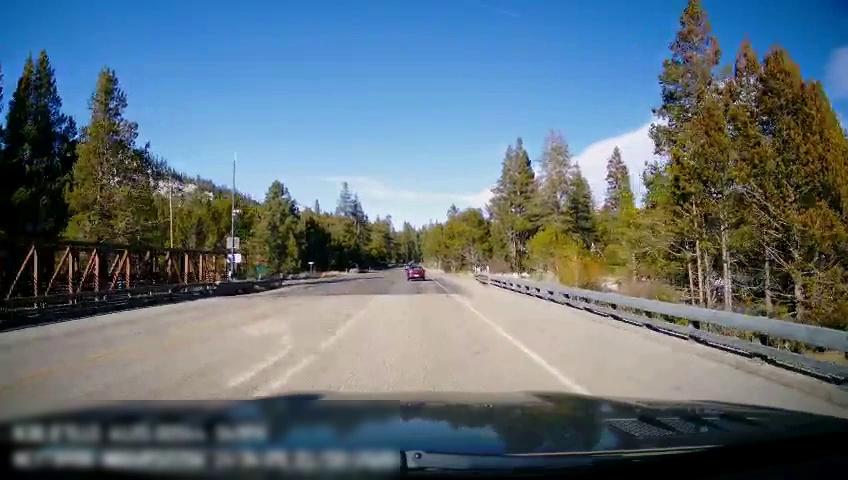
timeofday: Day
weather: Sunny
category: Drivable Space
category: Vehicles | Car
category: Lanes | Current Lane
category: Lanes | Current Lane
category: Traffic | Signs
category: Traffic | Signs